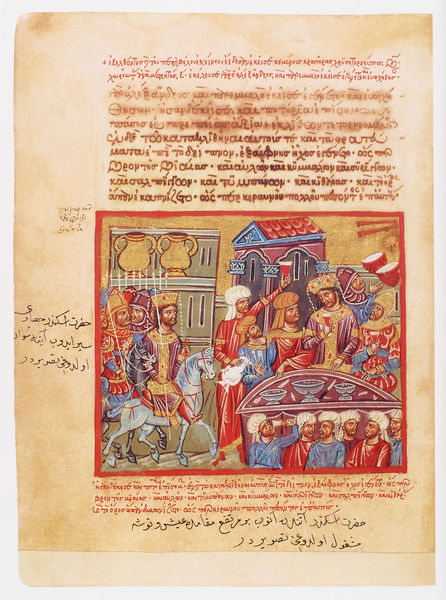
Titel: Der griechische Alexanderroman
Institution: Venedig, Hellenic Institute Codex Gr. 5
Schlagwörter: blau, umhang, gelb, menschen, stadt, bunt, männer, orange, schwarz, szene, säulen, tisch, zeichnung, dach, gebäude, haus, rot, fest, bibel, falten, messer, rahmen, bild, gold, krone, pferd, pferde, reiter, kanne, krug, schalen, vase, schrift, papier, bogen, vergilbt, figuren, kaiser, könig, soldaten, essen, tafel, faltenwurf, buch, orient, seite, illustration, text, helm, ritter, schimmel, altar, buchseite, arabisch, krüge, griechisch, abendmahl, schüsseln, turban, miniatur, kannen, islam, handschrift, erzählung, basar, buchmalerei, alexander, manuskript, kodex, schriftt, narration, alexanderroman, mankunabel, kodes